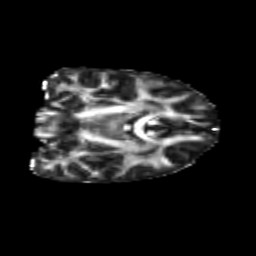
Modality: FA
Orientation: coronal
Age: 38
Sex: female
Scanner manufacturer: siemens
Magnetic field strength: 3 T
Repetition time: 1.8 s
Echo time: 0.07 s